Field crop: tomato
Growth stage: 2
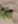
Species: solanum